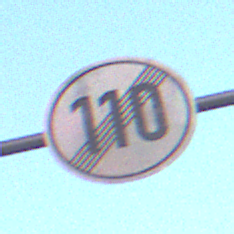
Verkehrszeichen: EndeGeschwindigkeit110
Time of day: SunriseSunset
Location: Outdoor (Urban)
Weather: Clear
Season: NotSpecified
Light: Natural